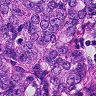
Metastatic tissue present: yes